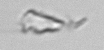
Label: detritus_transparent